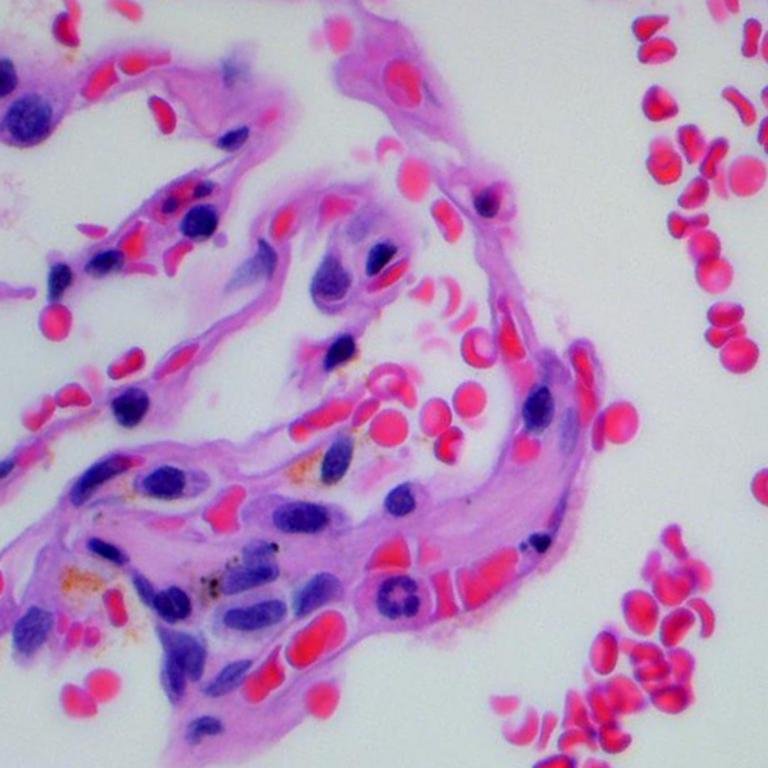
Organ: lung
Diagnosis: benign